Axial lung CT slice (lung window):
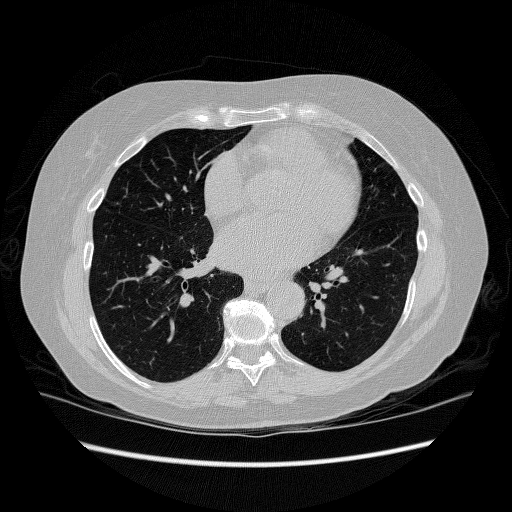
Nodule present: no